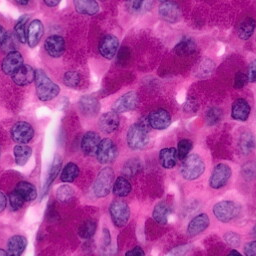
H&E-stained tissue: Pancreatic